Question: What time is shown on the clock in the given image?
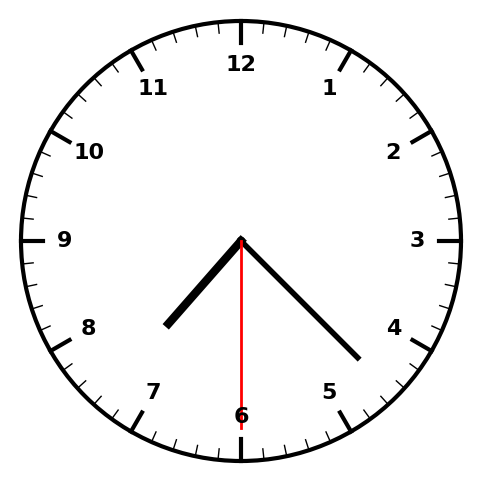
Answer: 07:22:30